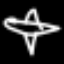
Label: airplane